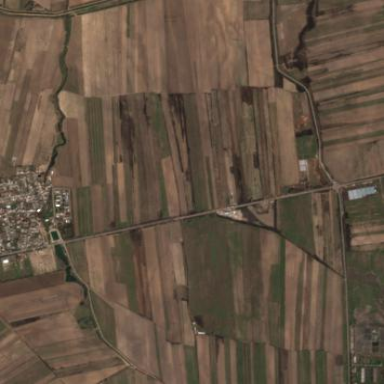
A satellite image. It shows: Picturesque farmland scene.